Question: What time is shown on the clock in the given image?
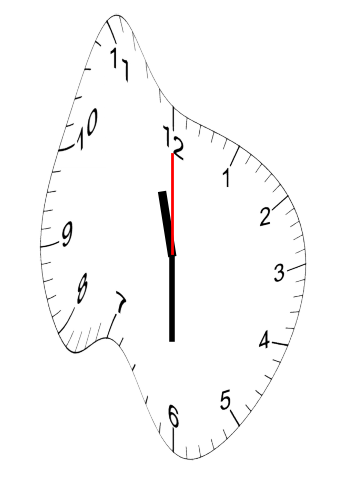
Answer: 11:30:00